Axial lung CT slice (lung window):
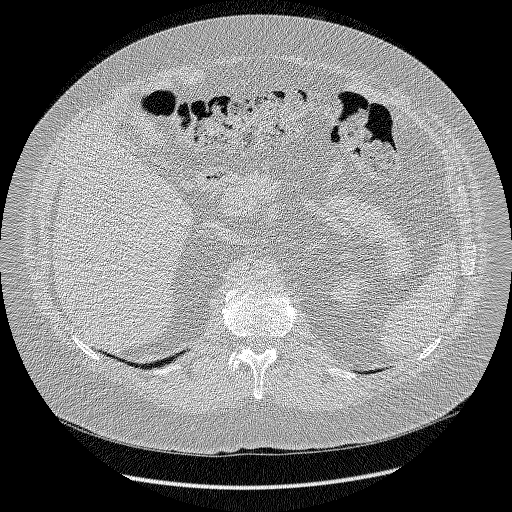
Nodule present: no